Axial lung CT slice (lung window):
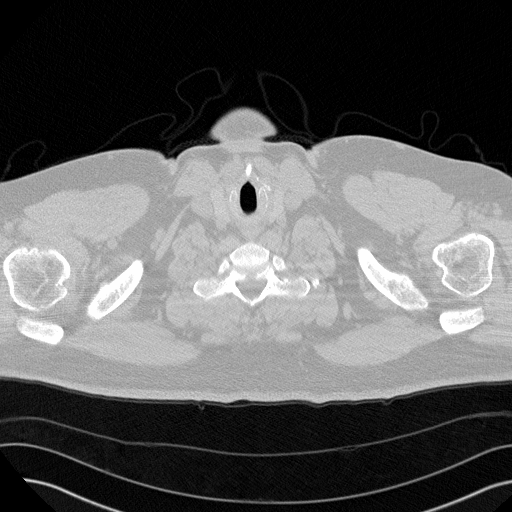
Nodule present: no